Question: i've recently installed 'OS X Yosemite' to upgrade 'Xcode 6.3' and have installed 'Xcode 6.3.2'.
But it seems like 'refactor -> rename' is not working in 'Xcode 6.3.2'. (screenshot attached below)
The same thing is happening when i try to rename a file, function or variable from 'Edit -> Refactor -> Rename'.
I want to know if anybody else has faced this issue?
If yes, has anybody managed to find a workaround for this?

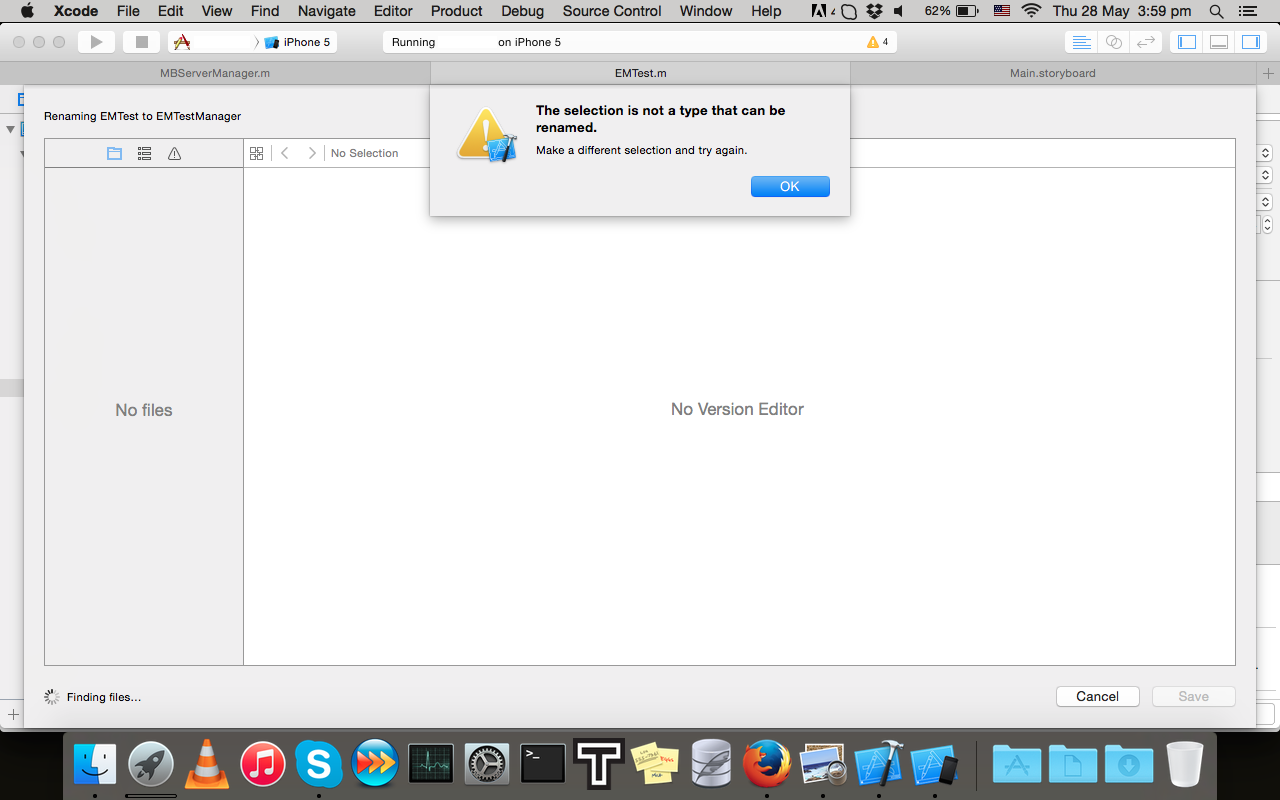
Answer: Try selecting the second icon (the one with the bullets) before saving:
<URL>
You'll see the list of changes to be made. After clicking SAVE everything will be renamed, even the filenames.